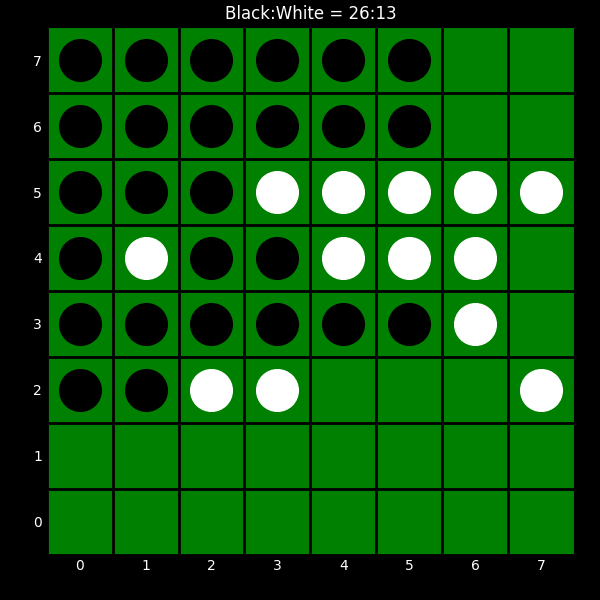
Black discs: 26
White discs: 13